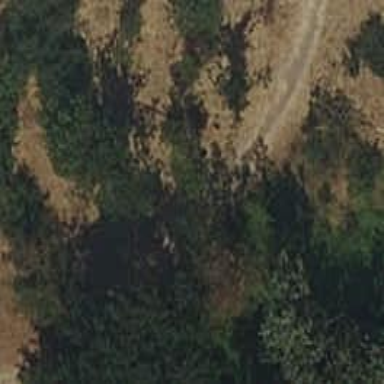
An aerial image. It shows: Dirt path.